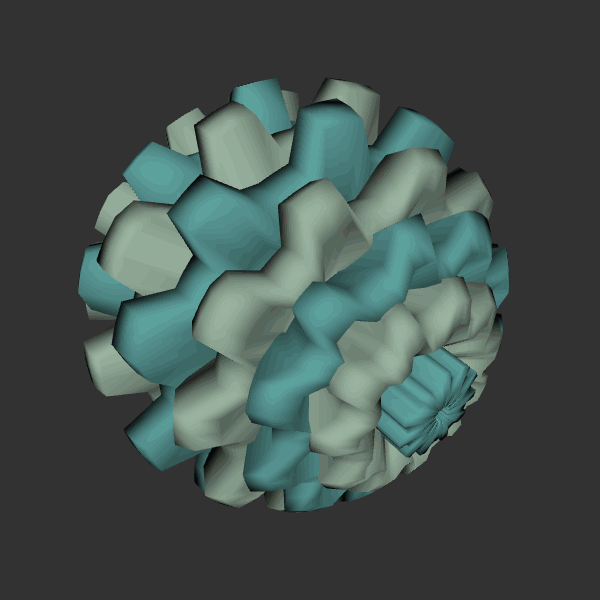
Background: dark